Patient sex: M
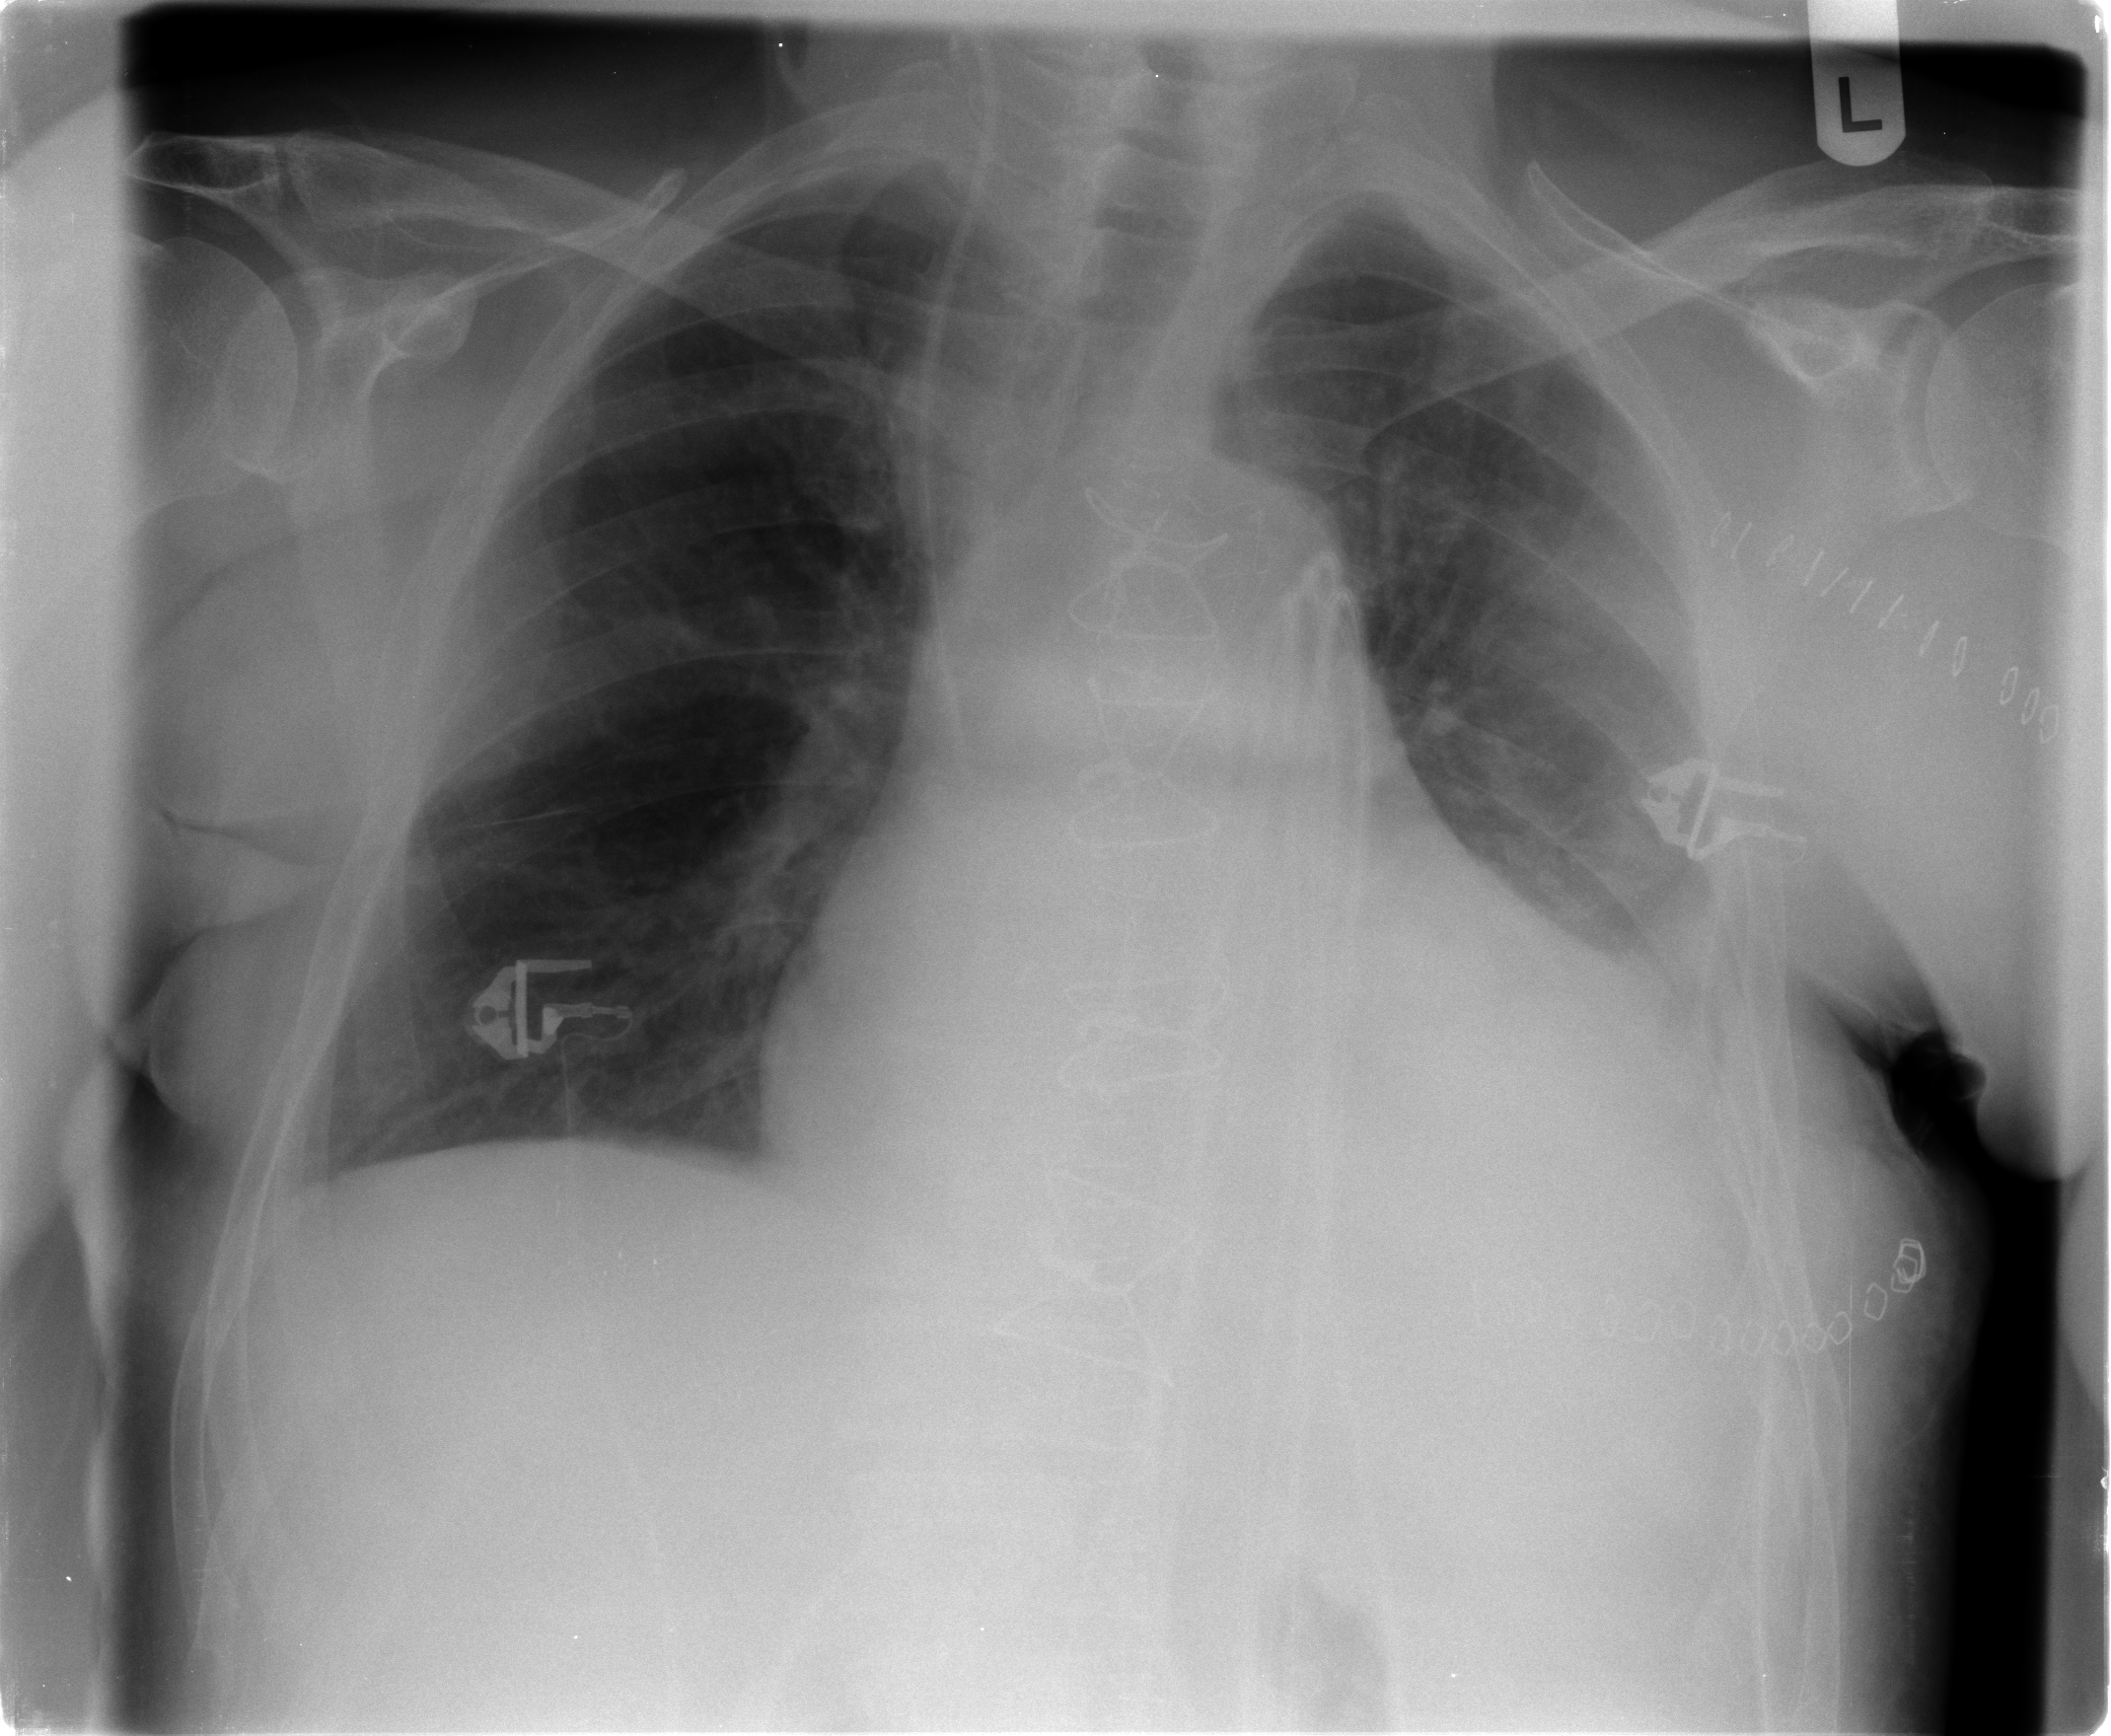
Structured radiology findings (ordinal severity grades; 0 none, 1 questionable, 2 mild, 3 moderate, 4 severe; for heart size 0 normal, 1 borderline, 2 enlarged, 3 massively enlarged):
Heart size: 3
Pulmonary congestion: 0
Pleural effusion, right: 0
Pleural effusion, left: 2
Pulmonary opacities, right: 0
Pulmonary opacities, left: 0
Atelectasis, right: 0
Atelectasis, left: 2